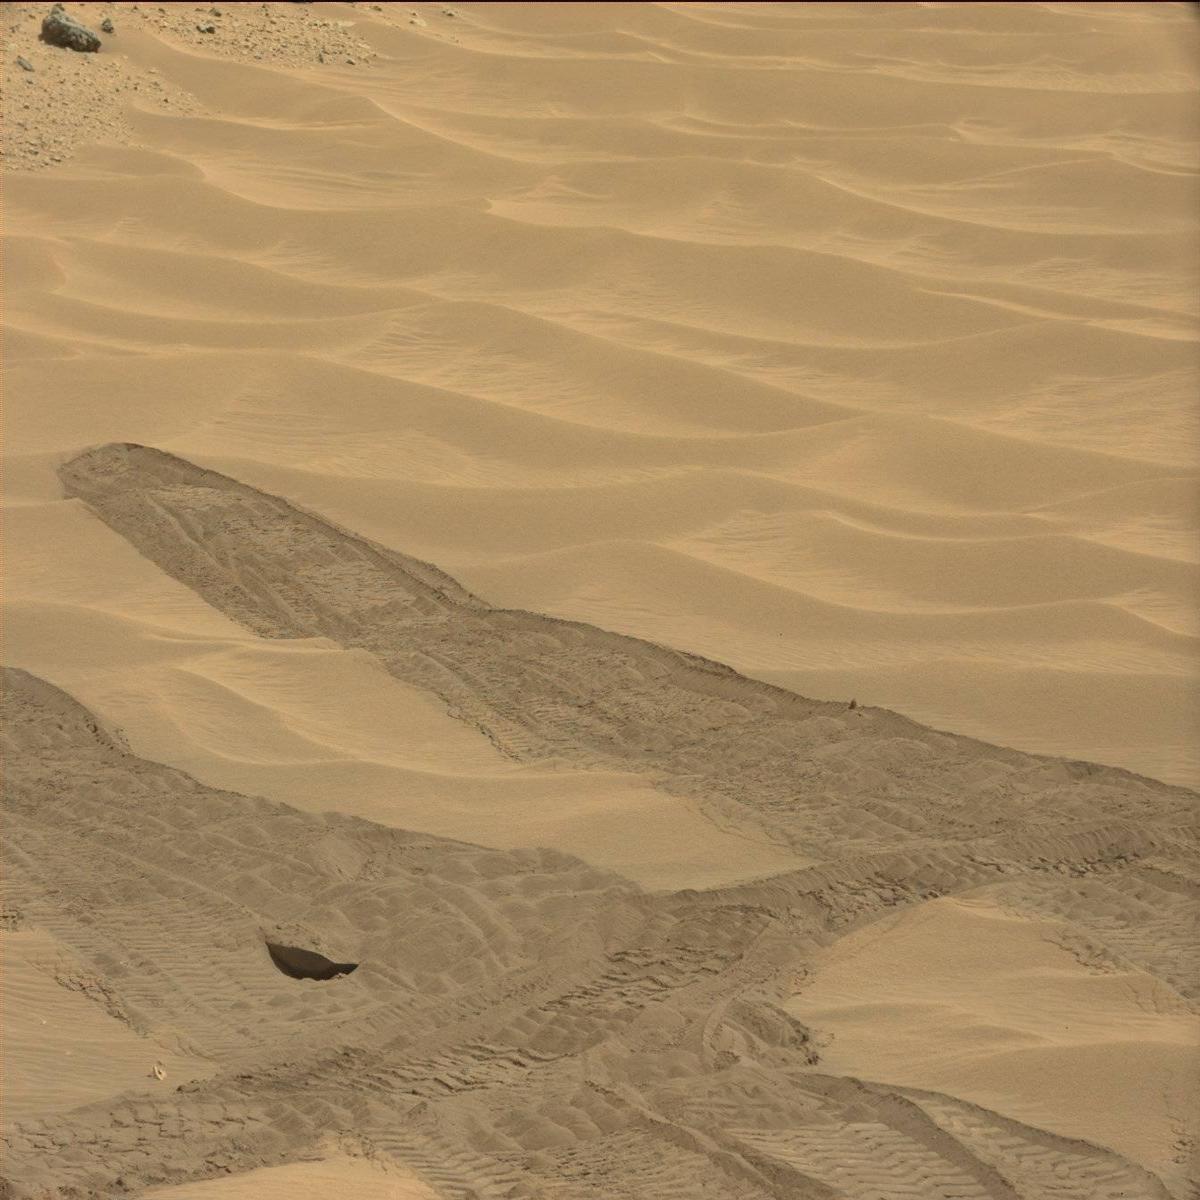
Terrain classes present: Bedrock, Sand / Soil, Track